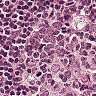
Metastatic tissue present: no